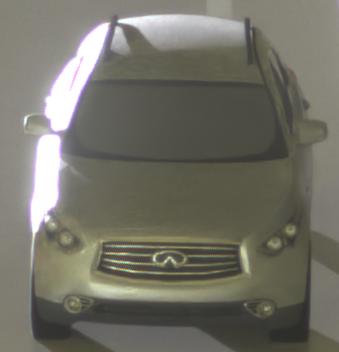
Make: Infiniti
Model: FX 37
Detailed model: FX (S51)
Model produced from: 2012/07
Model produced until: 2013/10
Doors: 5
Color: white
Road condition: wet road
Daytime: night
Contrast: high contrast